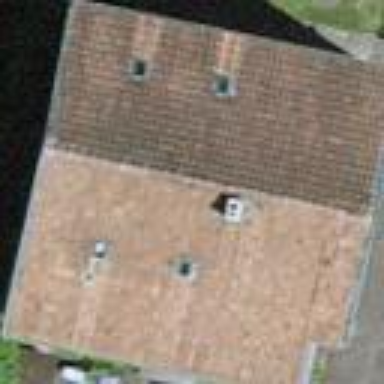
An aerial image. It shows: School building.